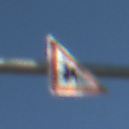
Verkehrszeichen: ReiterLinks
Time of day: MorningAfternoon
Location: Outdoor (Nature)
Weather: Clear
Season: Autumn
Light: Natural